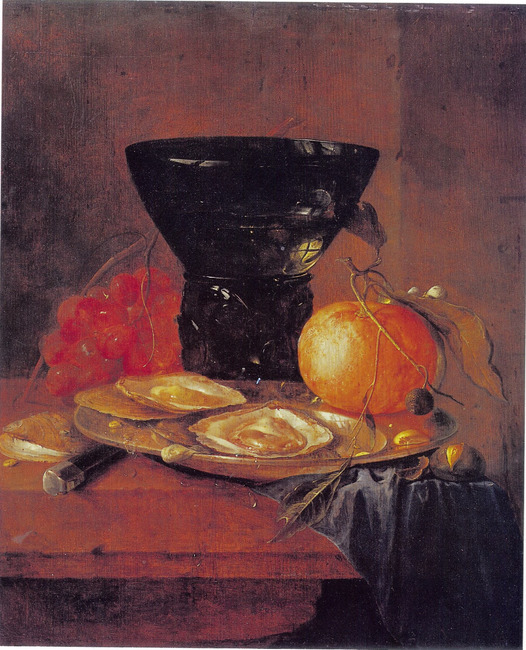
Title: Still life with a plate of oysters
Artist: manner of/circle of Jan Davidsz. de Heem Bron: F.G. Meijer
Earliest date: 1660
Latest date: 1680
Genre: painting
Iconography: Still Life
Keywords: still life, on a stone table, table carpet, roemer, bunch of grapes, orange (fruit), plate (general, dish), knife, oyster, chestnut / horse chestnut (fruit), pewter (metalwork)